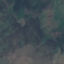
Land use / land cover class: HerbaceousVegetation